Question: I have following table:

Find each country that belongs to a continent where all populations are less than 25000000.
'''
SELECT name,
continent,
population
FROM world
WHERE continent IN
(SELECT continent
FROM world t
WHERE 25000000 > ALL
(SELECT population
FROM world
WHERE continent = t.continent))
'''
Can I write this in a better way using a keyword or function that wouldn't require so many levels of nesting?
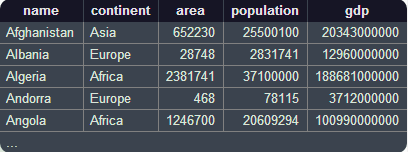
Answer: You are looking for continents where all countries have a population less then 25,000,000. So group by continents and keep those where even the maximum population doesn't exceed this amount.
'''
SELECT
name,
continent,
population
FROM world
WHERE continent IN
(
SELECT continent
FROM world
GROUP BY continent
HAVING MAX(population) < 25000000
);
'''